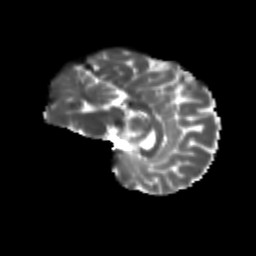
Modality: T2w
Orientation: sagittal
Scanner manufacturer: siemens
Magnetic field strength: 3 T
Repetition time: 9.2 s
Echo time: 0.084 s